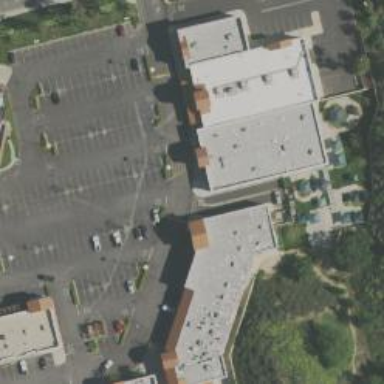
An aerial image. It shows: Retail building used for commercial purposes.